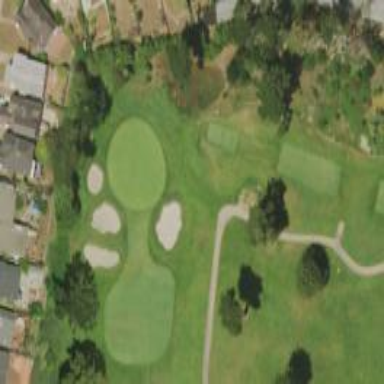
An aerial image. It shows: Path for both road and golf.